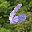
Label: 6